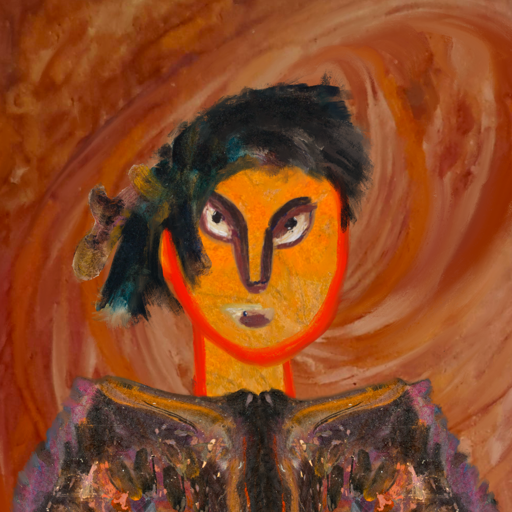
Background: Pious_Lady, Head And Neck Front: Sisters, Face Front: After_Raid, Bust: Gypsy_Queen, Hair Front: Pipe, Head Accessory: Blank, Second Necklace: Blank, Necklace: Blank, Baby: Blank